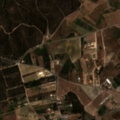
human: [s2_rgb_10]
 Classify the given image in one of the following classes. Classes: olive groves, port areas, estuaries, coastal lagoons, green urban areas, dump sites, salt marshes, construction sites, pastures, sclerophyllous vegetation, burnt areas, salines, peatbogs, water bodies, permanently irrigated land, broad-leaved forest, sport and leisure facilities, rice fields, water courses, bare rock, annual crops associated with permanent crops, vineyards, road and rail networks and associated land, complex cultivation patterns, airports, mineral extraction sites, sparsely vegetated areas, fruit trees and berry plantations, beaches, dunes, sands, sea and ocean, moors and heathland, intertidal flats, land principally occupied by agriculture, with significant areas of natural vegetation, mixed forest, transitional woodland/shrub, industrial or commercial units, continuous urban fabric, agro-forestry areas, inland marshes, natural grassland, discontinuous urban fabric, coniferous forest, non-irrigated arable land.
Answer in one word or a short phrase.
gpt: vineyards, complex cultivation patterns, land principally occupied by agriculture, with significant areas of natural vegetation, broad-leaved forest